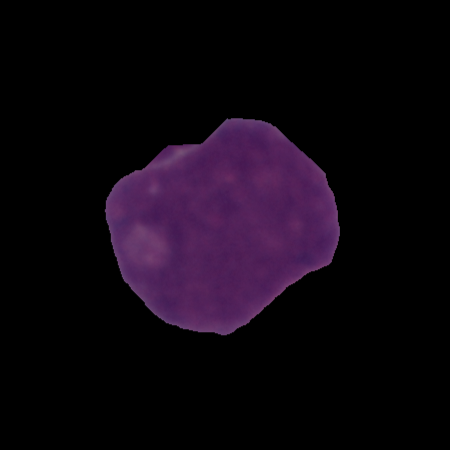
Label: cancer